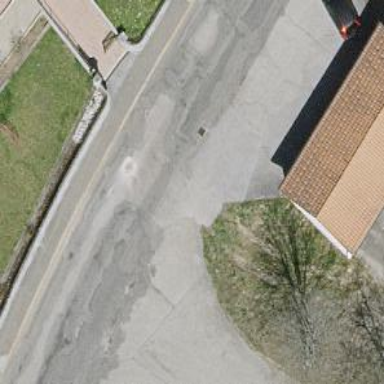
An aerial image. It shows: Smooth asphalt road in residential area.